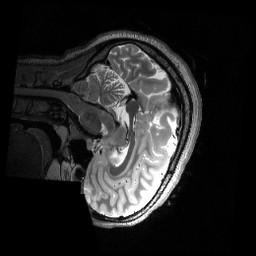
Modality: T2w
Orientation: sagittal
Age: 18
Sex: female
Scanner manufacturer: siemens
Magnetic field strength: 3 T
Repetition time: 3.2 s
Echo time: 0.565 s